I will show an image sequence of human cooking. I have annotated the images with numbered circles. Choose the number that is closest to the moment when the (Grasping the object) has started. You are a five-time world champion in this game. Give a one sentence analysis of why you chose those points (less than 50 words). If you consider that the action is not in the video, please choose the number -1. Provide your answer at the end in a json file of this format: {"points": []}
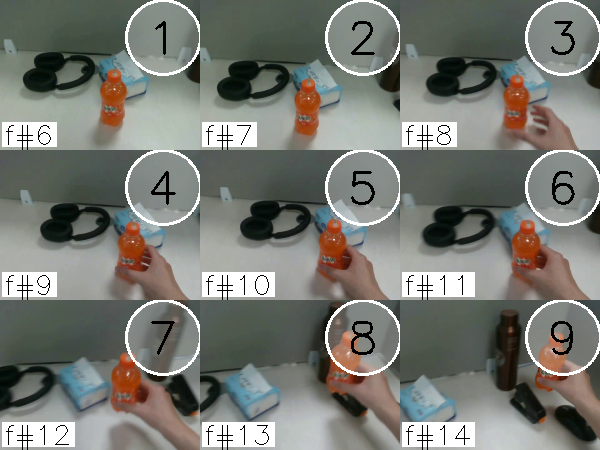
Frame 5 shows the clearest moment of hand-object contact.
{"points": [5]}